Aerial crown-view tile of a tropical tree (Barro Colorado Island, Panama), acquired 20241216:
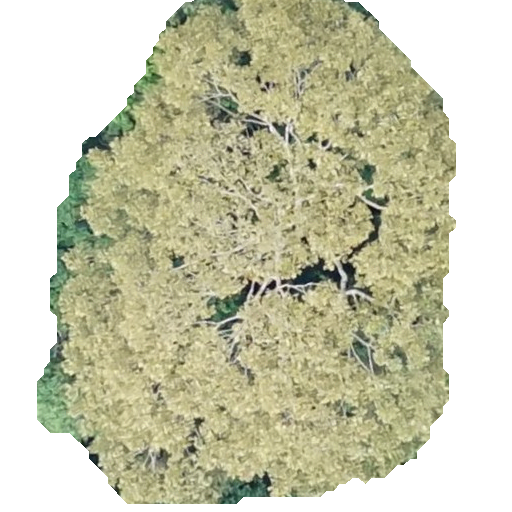
Species: Dipteryx oleifera
GBIF accepted scientific name: Dipteryx oleifera
Crown area: 250.912 m²